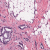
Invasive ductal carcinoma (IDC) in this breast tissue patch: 1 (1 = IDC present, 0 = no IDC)